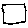
Label: square